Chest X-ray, AP view. Patient: 13 years old, sex M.
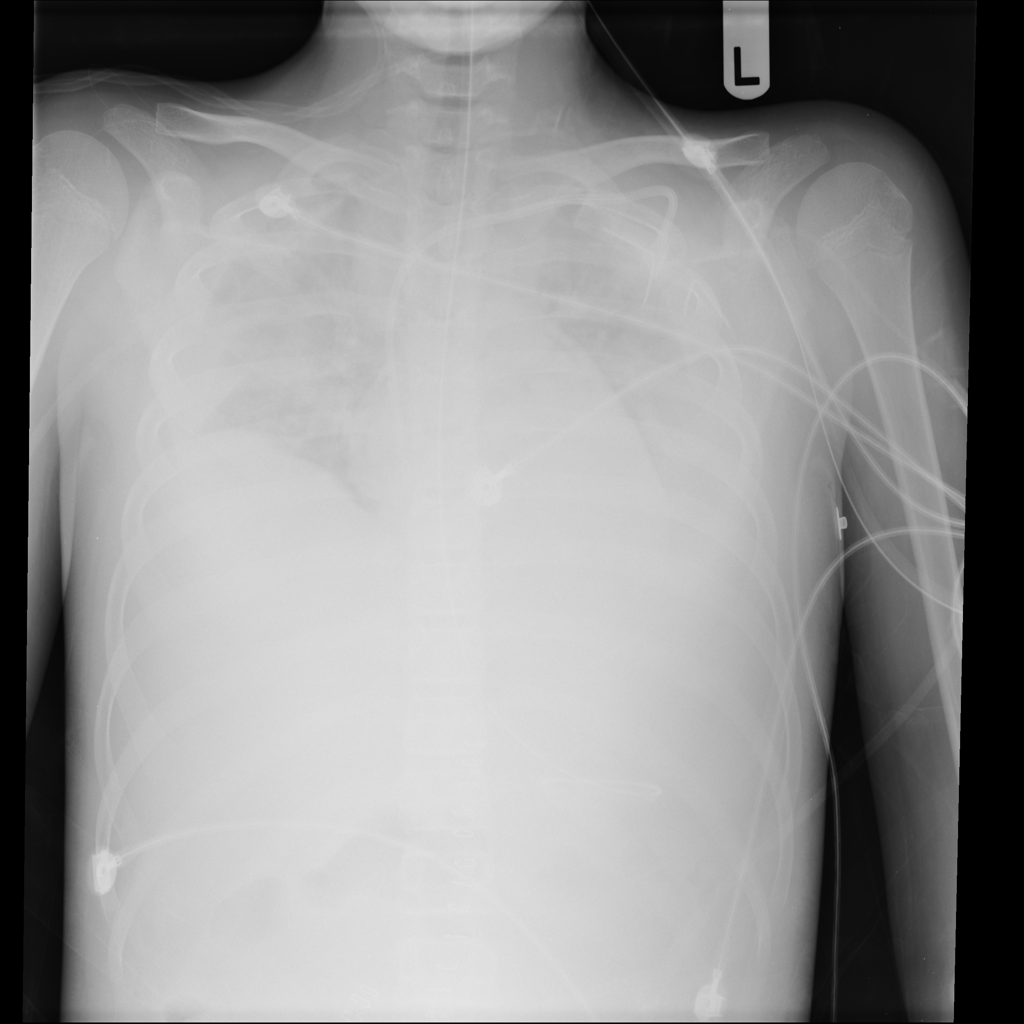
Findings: No Finding